The image is a wavelet scalogram (time versus scale/frequency) of a rolling-element bearing's vibration signal. Diagnose the bearing from this image, choosing from: normal, inner_race, outer_race, ball.
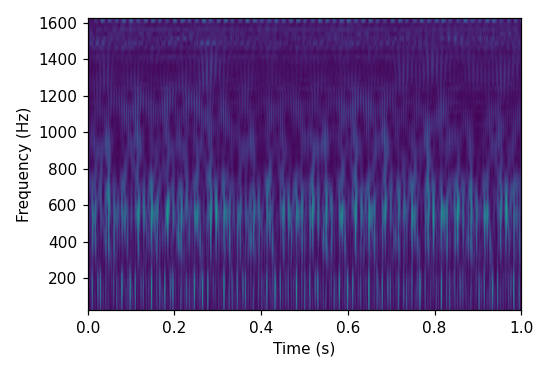
Answer: inner_race